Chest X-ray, PA view. Patient: 64 years old, sex M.
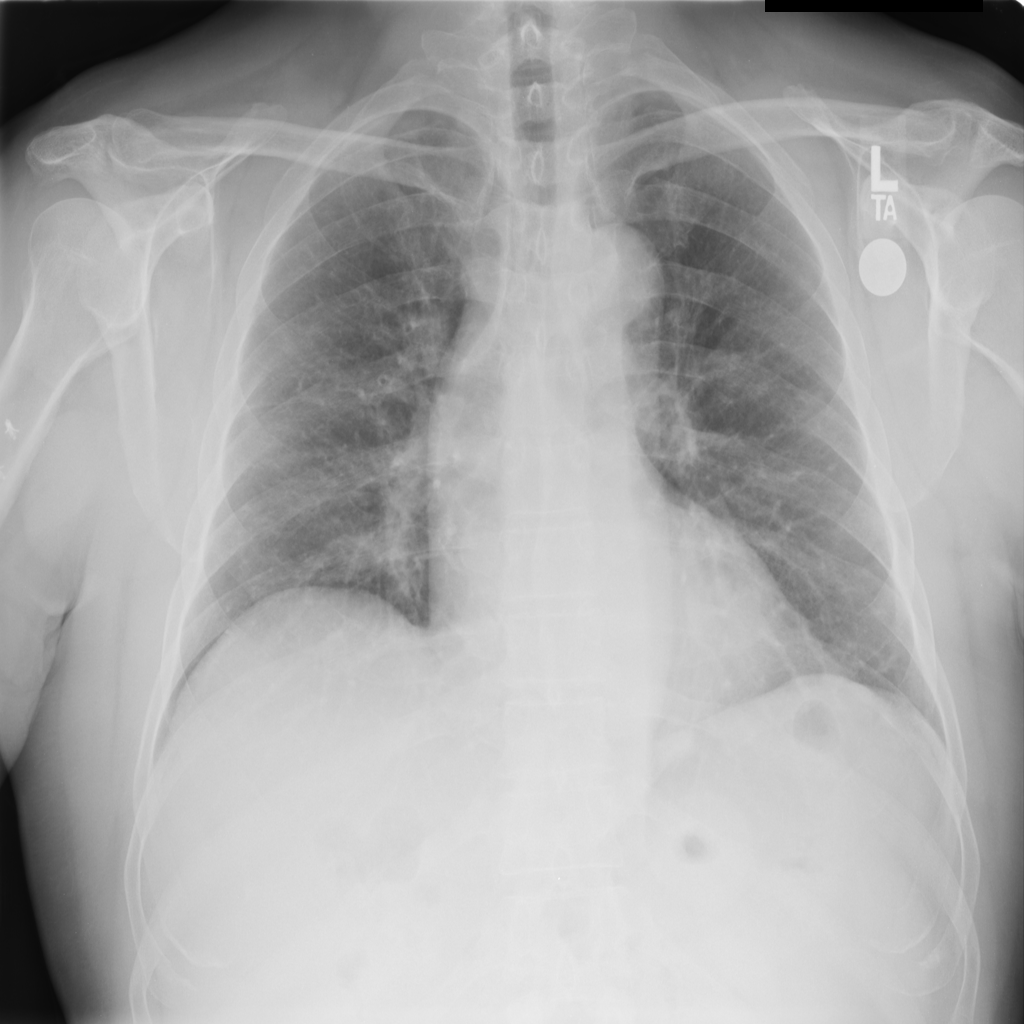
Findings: No Finding